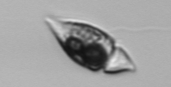
Label: Amphidinium